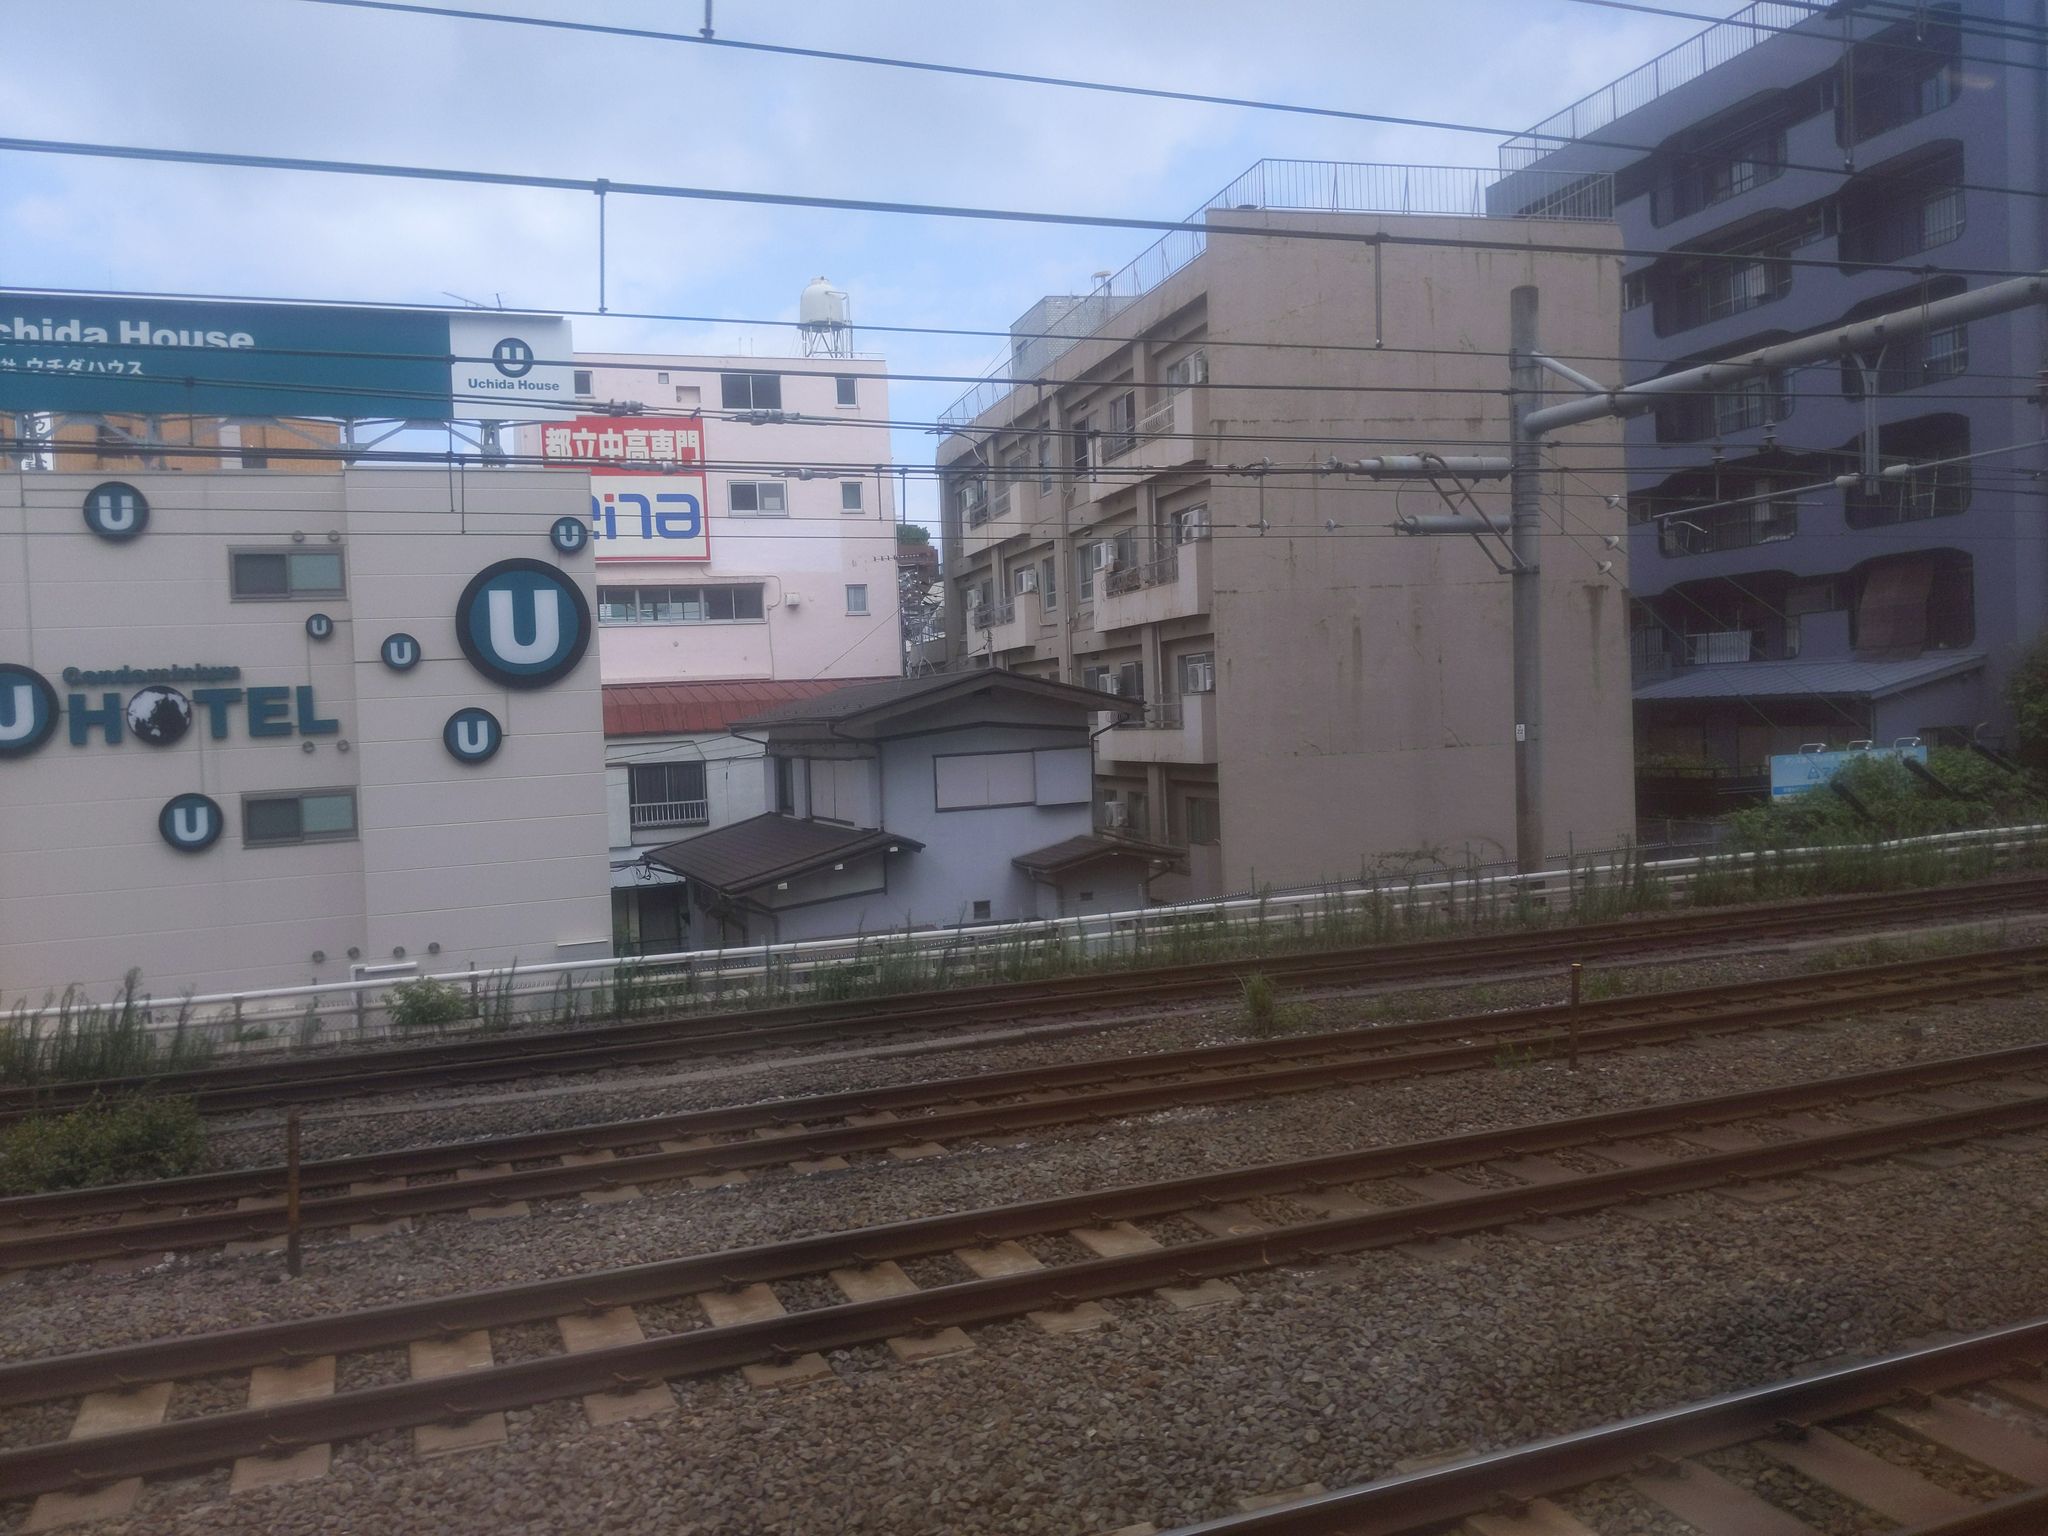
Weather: snowy
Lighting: day
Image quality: good
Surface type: walking surface
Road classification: unclassified, steps
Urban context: urban centre
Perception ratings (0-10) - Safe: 1.18, Lively: 4.86, Beautiful: 2.75, Boring: 6.29, Depressing: 7.58, Wealthy: 4.26